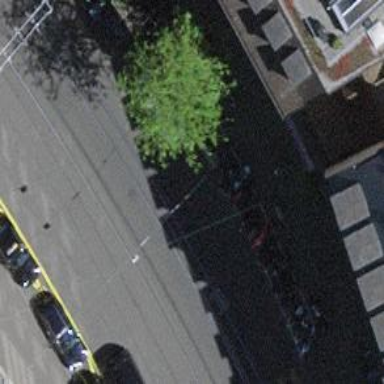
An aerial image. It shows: Motorcycle parking area.